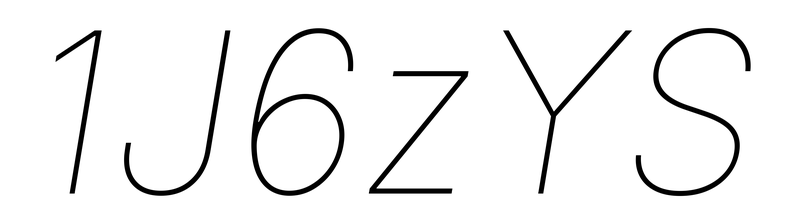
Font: Inter-Italic_Thin_Italic